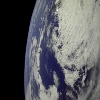
Label: cloud